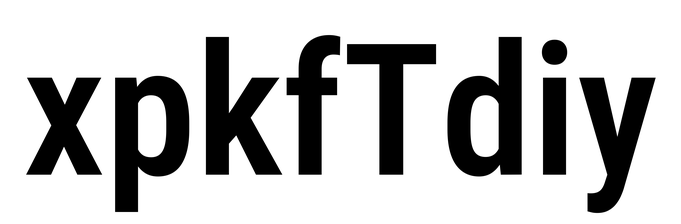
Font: Roboto_Condensed_SemiBold